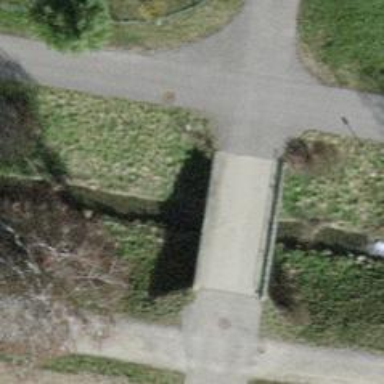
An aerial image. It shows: Residential road with concrete bridge.